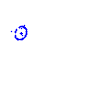
Particle: kaon